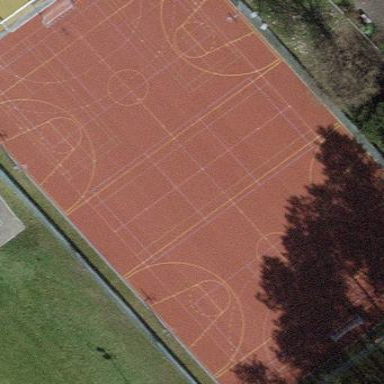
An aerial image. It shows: Tartan basketball court in leisure land pitch.